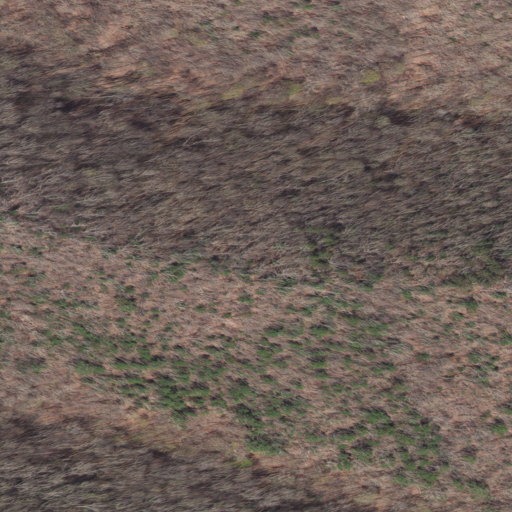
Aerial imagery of ridge(s) in Virginia named Brushy Ridge containing deciduous forest and mixed forest